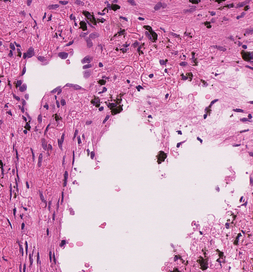
Tumor epithelial tissue: no
Tumor-associated stroma tissue: yes
Normal tissue: no